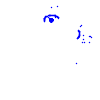
Particle: electron